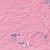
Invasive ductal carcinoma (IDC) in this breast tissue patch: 1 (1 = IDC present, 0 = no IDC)